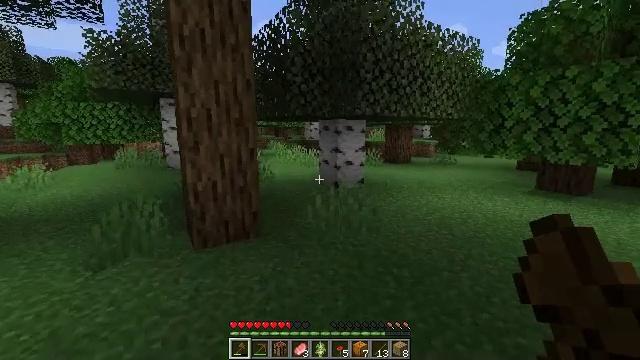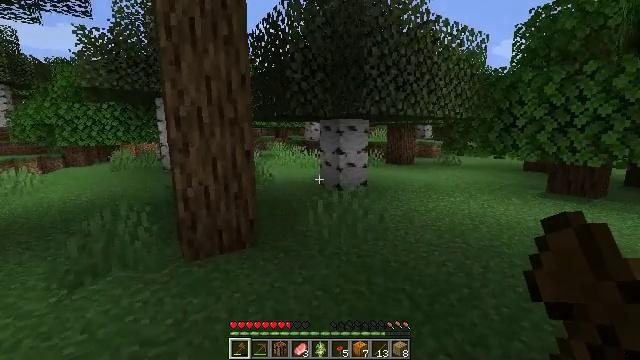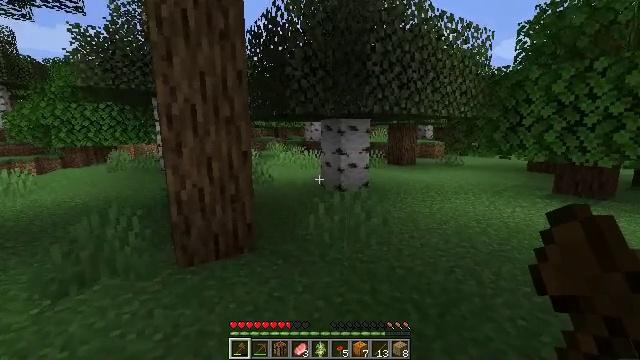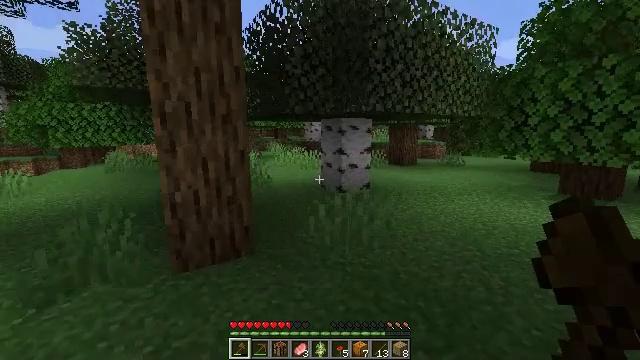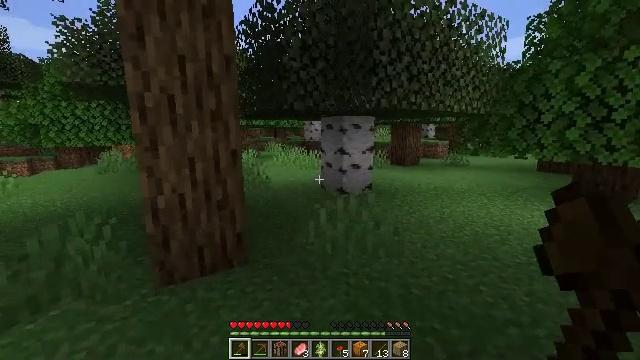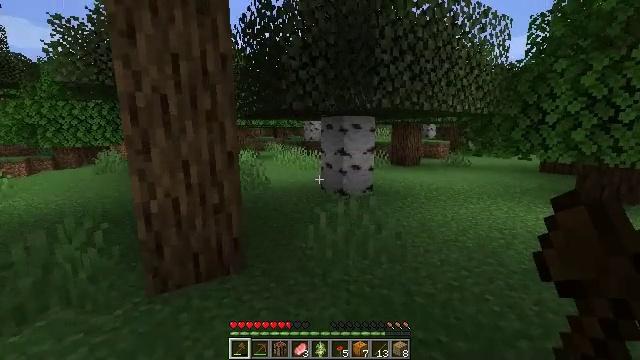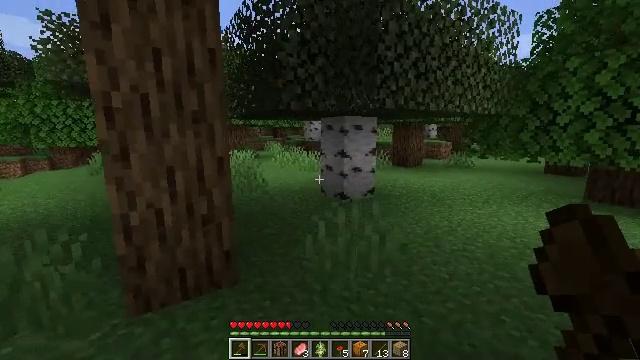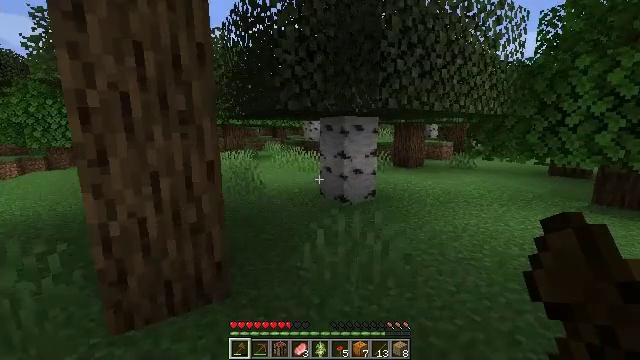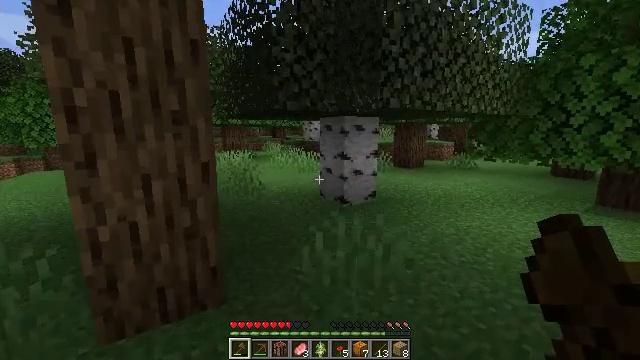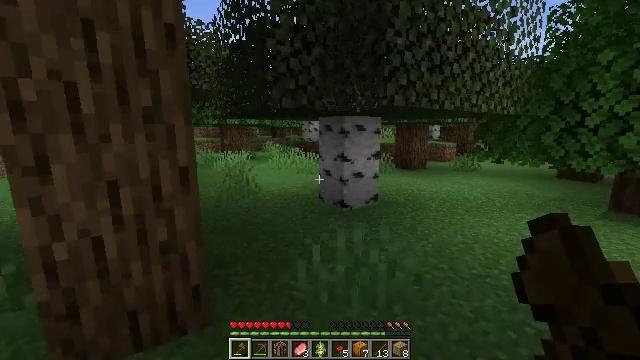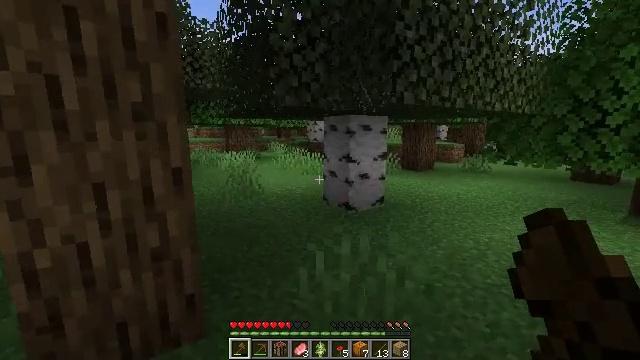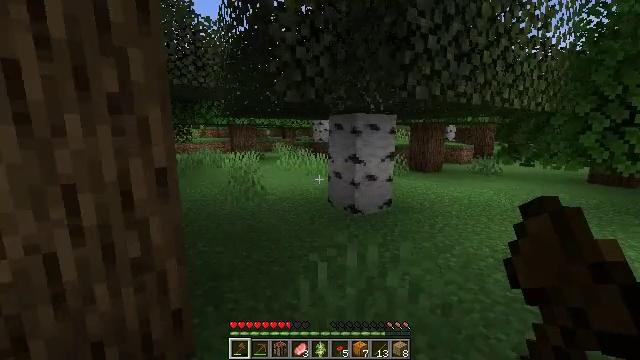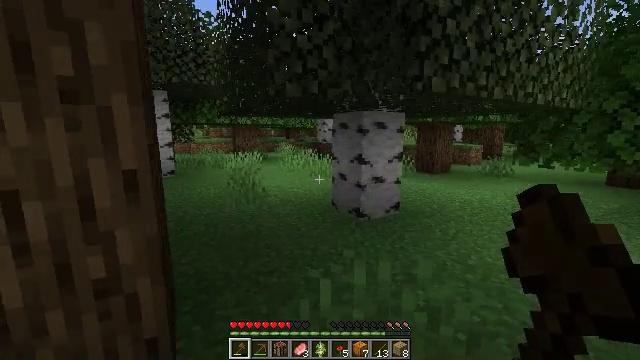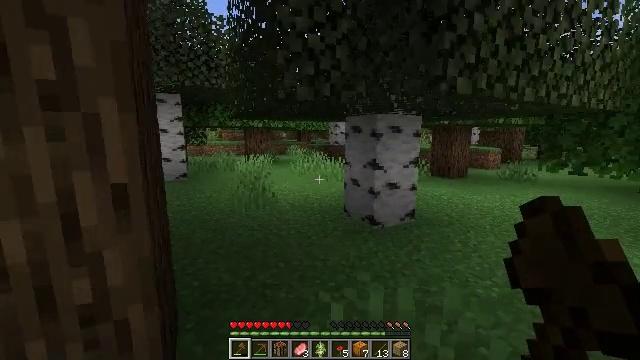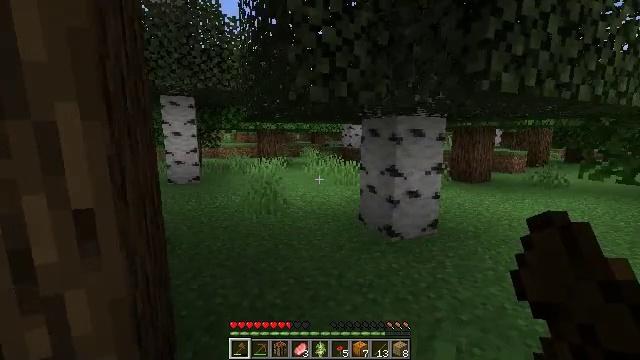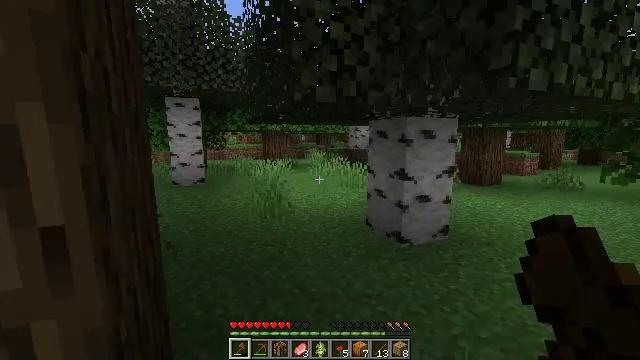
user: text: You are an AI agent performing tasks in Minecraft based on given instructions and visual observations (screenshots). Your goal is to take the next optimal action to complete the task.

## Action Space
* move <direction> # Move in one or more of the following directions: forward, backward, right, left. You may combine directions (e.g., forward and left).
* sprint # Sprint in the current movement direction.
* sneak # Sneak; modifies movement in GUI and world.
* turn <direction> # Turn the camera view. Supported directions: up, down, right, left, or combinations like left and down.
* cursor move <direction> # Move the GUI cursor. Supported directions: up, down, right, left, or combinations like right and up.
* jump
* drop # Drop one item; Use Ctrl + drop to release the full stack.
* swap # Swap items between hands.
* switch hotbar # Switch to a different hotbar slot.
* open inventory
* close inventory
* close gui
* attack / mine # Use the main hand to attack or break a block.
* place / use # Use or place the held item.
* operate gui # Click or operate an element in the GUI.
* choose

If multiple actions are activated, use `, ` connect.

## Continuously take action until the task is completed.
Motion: motion action
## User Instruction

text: Pick the peony from the grass.
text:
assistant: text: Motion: move forward, sprint
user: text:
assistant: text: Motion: move forward, sprint
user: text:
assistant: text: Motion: move forward, sprint
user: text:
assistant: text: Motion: move forward, sprint
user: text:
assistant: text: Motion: move forward, sprint
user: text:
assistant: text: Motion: move forward, sprint
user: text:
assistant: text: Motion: move forward, sprint
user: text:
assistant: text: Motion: move forward, sprint
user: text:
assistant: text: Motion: move forward, sprint
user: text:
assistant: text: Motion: move forward, sprint, turn left
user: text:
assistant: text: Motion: move forward, turn left
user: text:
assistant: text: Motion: move forward
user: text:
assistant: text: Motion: move forward, turn left
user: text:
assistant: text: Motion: move forward, turn left
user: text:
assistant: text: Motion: move forward, turn left
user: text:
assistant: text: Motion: move forward
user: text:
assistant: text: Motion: move forward
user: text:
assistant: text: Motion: move forward
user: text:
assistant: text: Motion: move forward
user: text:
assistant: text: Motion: move forward, turn left
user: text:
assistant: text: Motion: move forward
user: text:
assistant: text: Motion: move forward
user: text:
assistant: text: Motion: move forward
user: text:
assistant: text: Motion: move forward
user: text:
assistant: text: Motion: move forward, sprint
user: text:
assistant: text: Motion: move forward, sprint
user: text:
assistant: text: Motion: move forward, sprint
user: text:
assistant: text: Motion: move forward, sprint
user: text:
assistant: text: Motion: move forward, sprint
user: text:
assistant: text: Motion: move forward, sprint